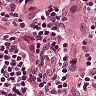
Metastatic tissue present: yes